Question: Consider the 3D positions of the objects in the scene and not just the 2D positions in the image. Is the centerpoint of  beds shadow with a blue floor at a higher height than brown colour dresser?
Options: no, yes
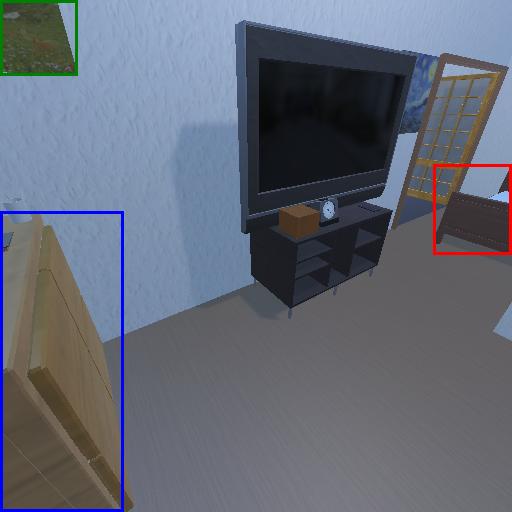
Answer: no